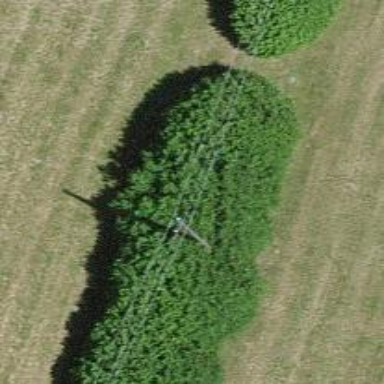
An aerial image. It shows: Utility pole in the area.